Question: for some reason i'm getting a weird white line on one of my elements.
Heres what it looks like:

its right next to the Introducing on the left side.
I've looked through the code and cant seem to find it
its located at <URL>
I don't know where the problem is so i cant post any code.
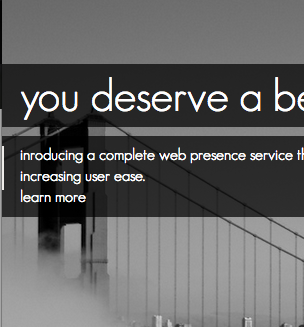
Answer: All of the answers were great! However as it turns out i had been blocking part of the code with a comma
This:
'''
/* Title Right ----------------------------*/
.title_right, .title_right_services_page h3{
color: #bd2d67;
padding: 0;
}
.title_right, .title_right_services_page h1{
line-height: 45px;
}
.title_right, .title_right_services_page p{
color: #777;
font-size: 21px;
line-height: 30px;
font-weight: 200;
}
.title_right_services_page{
border-left: 2px solid #cdcdcd;
position: relative;
text-align: right;
padding:0 0 30px 1%;
}
.title_right,{
border-left: 2px solid #cdcdcd;
position: relative;
text-align: right;
padding:0 0 30px 1%;
}
.arrow_right{
background: url("../img/arrow_right.png") no-repeat center;
position: absolute;
width: 53px;
height: 49px;
left: -40px;
top: 40%;
}
.arrow_rightb{
background: url("../img/arrow_rightb.png") no-repeat center;
position: absolute;
width: 53px;
height: 49px;
left: -40px;
top: 40%;
}
'''
To this:
'''
/* Title Right ----------------------------*/
.title_right h3{
color: #bd2d67;
padding: 0;
}
.title_right h1{
line-height: 45px;
}
.title_right p{
color: #777;
font-size: 21px;
line-height: 30px;
font-weight: 200;
}
.title_right{
border-left: 2px solid #cdcdcd;
position: relative;
text-align: right;
padding:0 0 30px 1%;
}
'''
And that fixed it!
Thanks All
Denver